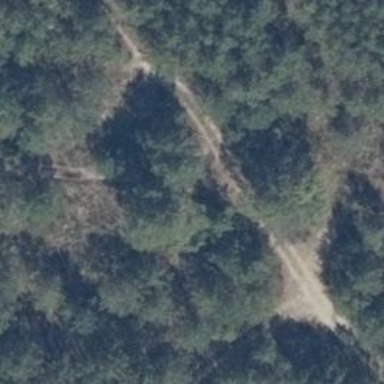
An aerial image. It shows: Abandoned dirt road with grade 5 track type.